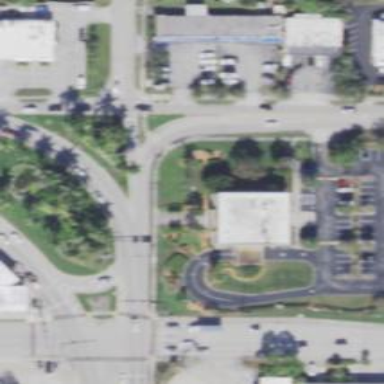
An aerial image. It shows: Footway located on traffic island.